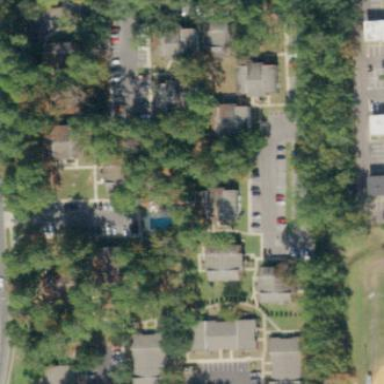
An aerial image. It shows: Condominium within residential area.